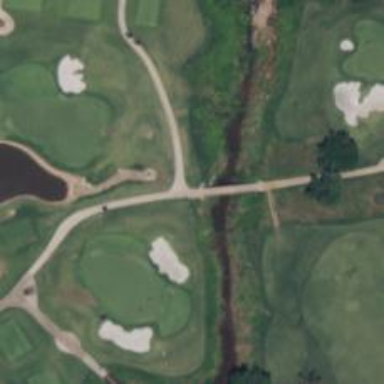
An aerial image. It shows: Service road designated as golf cart path.